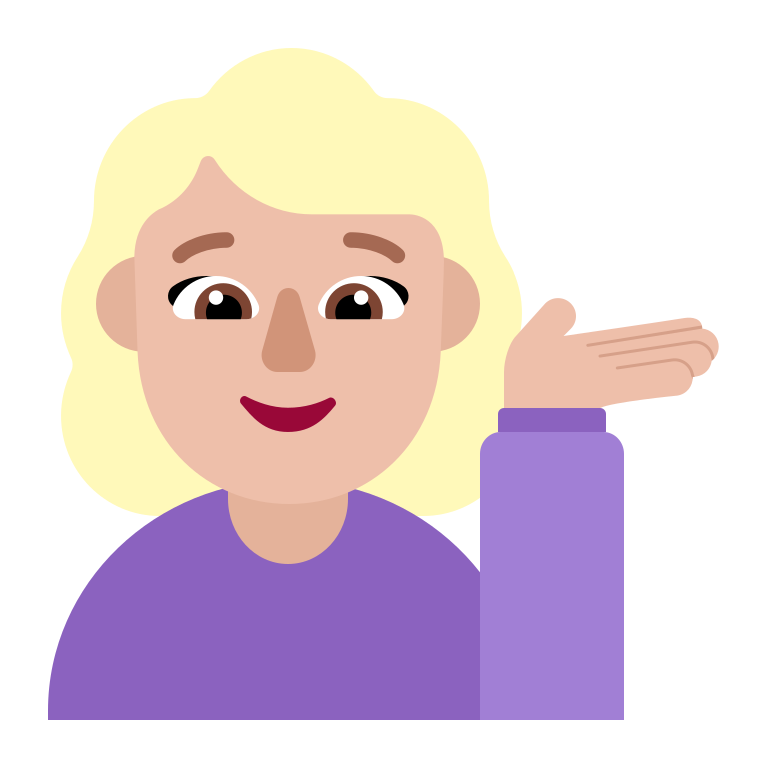
woman tipping hand flat  light